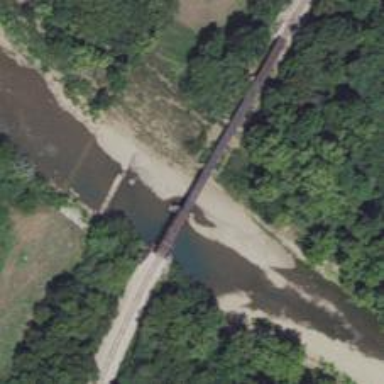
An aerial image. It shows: Railway bridge.